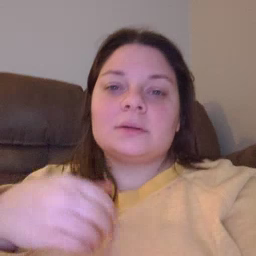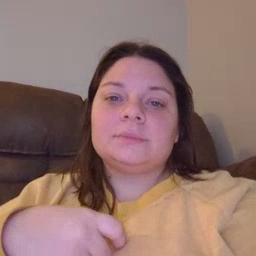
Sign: pencil